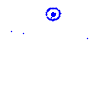
Particle: electron